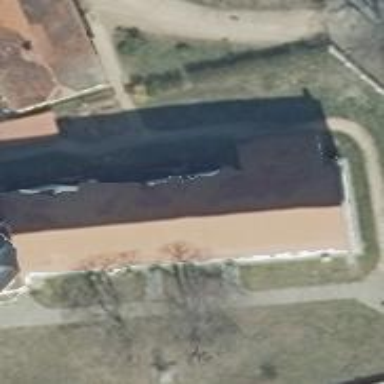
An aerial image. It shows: Beautiful church building.